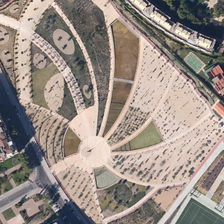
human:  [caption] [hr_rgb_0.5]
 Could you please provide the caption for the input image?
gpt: this is a square .

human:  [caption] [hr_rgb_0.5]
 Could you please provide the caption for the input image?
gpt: buildings and some trees are around an almost rectangular square .

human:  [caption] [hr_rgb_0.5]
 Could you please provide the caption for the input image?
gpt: buildings and some trees are around an almost rectangular square .

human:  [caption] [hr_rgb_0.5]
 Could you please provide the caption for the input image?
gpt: it is cream-colored, dark green, kelly, green and brown .

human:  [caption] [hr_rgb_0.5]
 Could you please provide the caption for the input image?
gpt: this is a square .